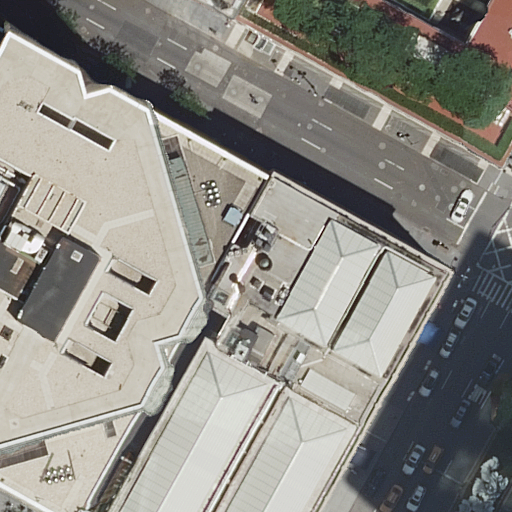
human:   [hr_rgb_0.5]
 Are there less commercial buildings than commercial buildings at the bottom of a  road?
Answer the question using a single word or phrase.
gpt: no

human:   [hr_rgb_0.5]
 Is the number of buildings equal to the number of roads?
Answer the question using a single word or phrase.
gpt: no

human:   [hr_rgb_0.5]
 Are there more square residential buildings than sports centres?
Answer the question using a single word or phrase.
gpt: no

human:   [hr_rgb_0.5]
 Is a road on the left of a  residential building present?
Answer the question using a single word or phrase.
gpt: no

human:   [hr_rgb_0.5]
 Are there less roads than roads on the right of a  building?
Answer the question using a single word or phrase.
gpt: no

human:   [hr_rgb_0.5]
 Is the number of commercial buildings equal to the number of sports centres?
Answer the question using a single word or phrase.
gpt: no

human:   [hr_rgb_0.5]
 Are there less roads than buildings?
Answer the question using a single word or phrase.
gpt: yes

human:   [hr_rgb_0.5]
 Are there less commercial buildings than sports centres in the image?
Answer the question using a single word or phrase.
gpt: no

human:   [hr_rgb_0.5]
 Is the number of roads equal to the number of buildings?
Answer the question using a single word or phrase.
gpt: no

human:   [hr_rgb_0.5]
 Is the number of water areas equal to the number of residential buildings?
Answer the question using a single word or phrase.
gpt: no

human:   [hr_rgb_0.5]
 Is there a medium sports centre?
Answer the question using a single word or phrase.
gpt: no

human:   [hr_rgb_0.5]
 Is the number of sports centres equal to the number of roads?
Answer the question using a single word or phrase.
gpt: no

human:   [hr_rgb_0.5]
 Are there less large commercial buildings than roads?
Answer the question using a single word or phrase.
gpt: yes

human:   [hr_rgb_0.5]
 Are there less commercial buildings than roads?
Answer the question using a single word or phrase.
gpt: no

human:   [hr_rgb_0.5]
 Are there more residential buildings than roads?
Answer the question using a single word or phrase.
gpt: no

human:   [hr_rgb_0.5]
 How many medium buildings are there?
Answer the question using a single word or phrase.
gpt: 0

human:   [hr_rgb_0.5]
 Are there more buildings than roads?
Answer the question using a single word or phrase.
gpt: yes

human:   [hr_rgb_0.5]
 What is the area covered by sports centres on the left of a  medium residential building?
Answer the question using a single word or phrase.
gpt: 0m2

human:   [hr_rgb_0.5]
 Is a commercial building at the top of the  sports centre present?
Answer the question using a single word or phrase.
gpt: yes

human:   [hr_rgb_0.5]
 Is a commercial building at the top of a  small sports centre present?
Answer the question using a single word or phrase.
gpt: no

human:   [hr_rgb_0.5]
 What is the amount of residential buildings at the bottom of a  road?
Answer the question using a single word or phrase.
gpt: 1

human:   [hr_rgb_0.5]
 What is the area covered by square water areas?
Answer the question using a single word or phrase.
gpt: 0m2

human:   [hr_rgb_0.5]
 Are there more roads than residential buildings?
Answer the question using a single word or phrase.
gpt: no

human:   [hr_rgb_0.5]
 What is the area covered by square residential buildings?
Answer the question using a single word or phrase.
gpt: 0m2

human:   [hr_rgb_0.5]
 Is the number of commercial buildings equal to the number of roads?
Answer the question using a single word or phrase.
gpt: yes

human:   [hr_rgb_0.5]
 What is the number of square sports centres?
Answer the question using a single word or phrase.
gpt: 0

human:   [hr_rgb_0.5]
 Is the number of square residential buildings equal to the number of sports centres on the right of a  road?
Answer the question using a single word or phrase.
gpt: yes

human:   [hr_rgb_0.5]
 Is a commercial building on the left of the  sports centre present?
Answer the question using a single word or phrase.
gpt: yes

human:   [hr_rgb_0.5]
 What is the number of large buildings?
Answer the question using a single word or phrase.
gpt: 3

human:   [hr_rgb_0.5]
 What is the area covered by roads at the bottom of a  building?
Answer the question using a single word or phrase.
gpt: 0m2

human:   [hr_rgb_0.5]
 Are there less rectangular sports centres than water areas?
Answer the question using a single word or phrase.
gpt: no

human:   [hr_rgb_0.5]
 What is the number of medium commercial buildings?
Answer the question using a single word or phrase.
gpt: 0

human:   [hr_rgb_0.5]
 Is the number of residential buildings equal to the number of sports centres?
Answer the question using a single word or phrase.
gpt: no

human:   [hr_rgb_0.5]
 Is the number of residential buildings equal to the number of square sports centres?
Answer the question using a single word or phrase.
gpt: no

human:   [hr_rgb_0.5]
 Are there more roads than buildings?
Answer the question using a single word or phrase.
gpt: no

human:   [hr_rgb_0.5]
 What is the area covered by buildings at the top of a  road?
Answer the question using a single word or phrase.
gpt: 3806m2